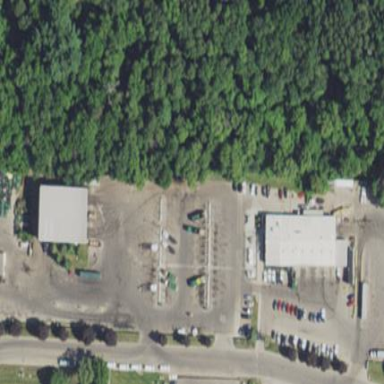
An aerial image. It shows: Waste transfer station.